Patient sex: F
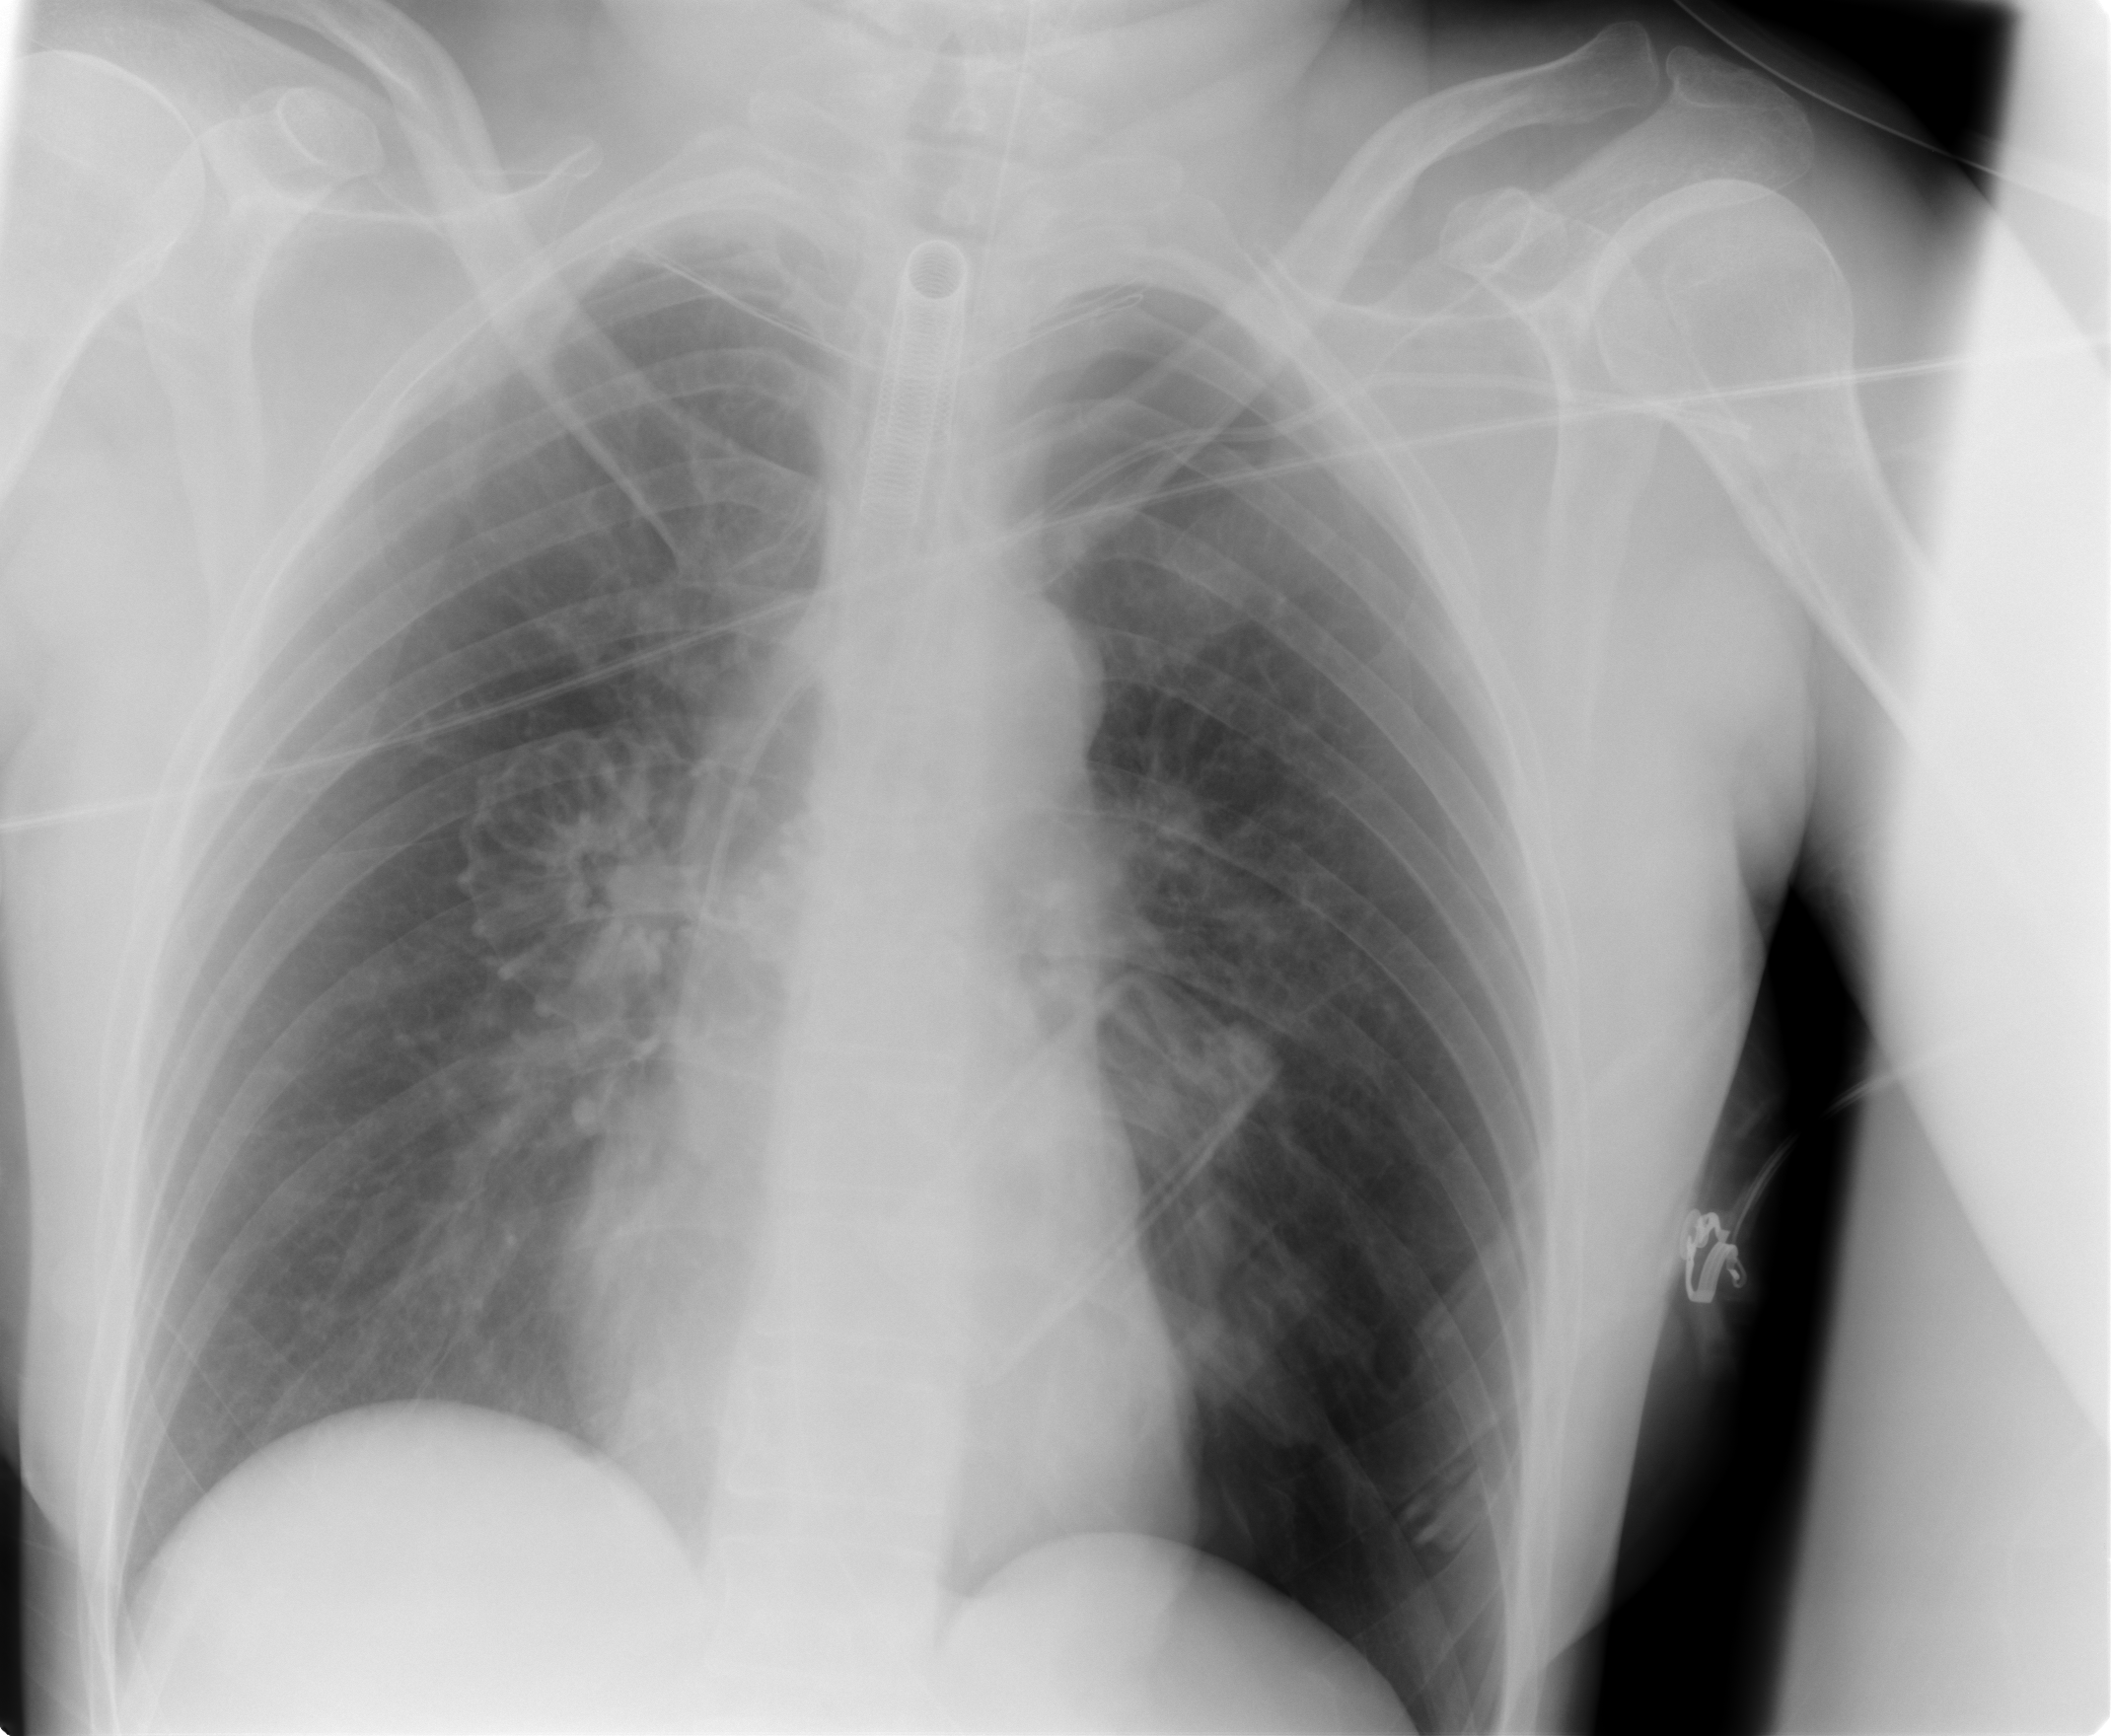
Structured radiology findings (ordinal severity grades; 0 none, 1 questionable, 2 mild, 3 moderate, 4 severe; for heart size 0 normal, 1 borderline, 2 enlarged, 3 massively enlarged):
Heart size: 0
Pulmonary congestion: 0
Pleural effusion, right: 0
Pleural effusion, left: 0
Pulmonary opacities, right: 0
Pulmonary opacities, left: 0
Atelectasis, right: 0
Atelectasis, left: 2